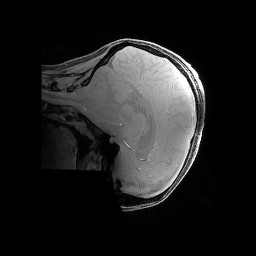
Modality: PDw
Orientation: sagittal
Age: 27
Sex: female
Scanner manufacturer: siemens
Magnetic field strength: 6.98 T
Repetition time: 1.44 s
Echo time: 0.00252 s